Question: I have the following code in one of my Rails 3 application views:
'''
<ul>
<li style="position:relative">
<b>MR</b> - 18 Jun. 2012 - 11:07<br />
<p style="width:85%">Paid by Cheque 000562</p>
<span style="position:absolute;top:0px;right:0px;text-align:right">&pound;0,00<br /><b>Balance: -&pound;7,36</b></span>
</li>
<hr />
<li style="position:relative">
<b>JJ</b> - 01 May. 2012 - 09:35<br />
<p style="width:85%">label 2 Packets Recovery -Rabbit</p>
<span style="position:absolute;top:0px;right:0px;text-align:right">&pound;0,00<br /><b>Balance: &pound;7,36</b></span>
</li>
<hr />
'''
This displays the content as follows:

The raw Rails code is as follows:
'''
<ul>
<% @animal.clinicals.each do |clinical| %>
<li>
<b><%= clinical.UserID %></b> - <%= clinical.FullDateTime.strftime("%d %b. %Y - %H:%M") %><br />
<p><%= clinical.ClinicalText %></p>
<span><%= number_to_currency(clinical.Fees, :unit => "&pound;", :separator => ",", :delimiter => "") %><br /><b>Balance: <%= number_to_currency(clinical.LineBalance, :unit => "&pound;", :separator => ",", :delimiter => "") %></b></span>
</li>
<hr />
<% end %>
</ul>
'''
What I am trying to do is alter the HTML code depending on the values in the ClinicalText field. For example, the following are possible entries to that field:
'''
label 2 Packets Recovery -Rabbit
Surcharge (Credit)
disp 250 Tabs...
'''
So, if the ClinicalText contains 'label' at the beginning I would like to remove the word label and add a css style to the li. Likewise, if it contains 'Surcharge' or 'disp' I would like to add different css styles to the li.
I can think of a way of doing this using if, else and elseif statements in the view but I would prefer this to be in a helper of some kind.
Any pointers would be appreciated!
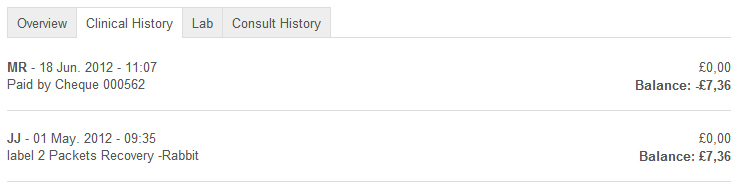
Answer: I'd write a helper that generates the whole '<p>' tag - that'll make it easier for you to add classes, which you can then style with CSS. You can use a 'case' ('switch' in most other languages) statement:
'''
def format_clinical_text(txt)
cls = ''
case(txt)
when /\Alabel/i
txt.sub!(/label\s*/, '')
cls = 'label'
when /\Asurcharge/i
cls = 'surcharge'
when /\Adisp/i
cls = 'disp'
end
return "<p class="#{cls}">#{ERB::Util.h(txt)}</p>".html_safe
end
'''
Then this line:
'''
<p><%= clinical.ClinicalText %></p>
'''
Would become:
'''
<%= format_clinical_text(clinical.ClinicalText) %>
'''
And that's it! Note that those regexes are case insensitive, but require the trigger word to be the very first thing in the input string (no spaces or nuthin); also, only the '"label"' case strips out the word it matches. That's how I interpreted your question, but I could be wrong. Tweak as necessary.
Hope that helps!